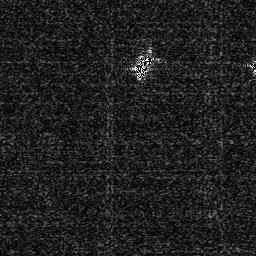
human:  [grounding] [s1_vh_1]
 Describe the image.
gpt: In the satellite image, there is  <ref>1 small ship </ref> <box>[[51, 19, 59, 29, 0]]</box> located at top.